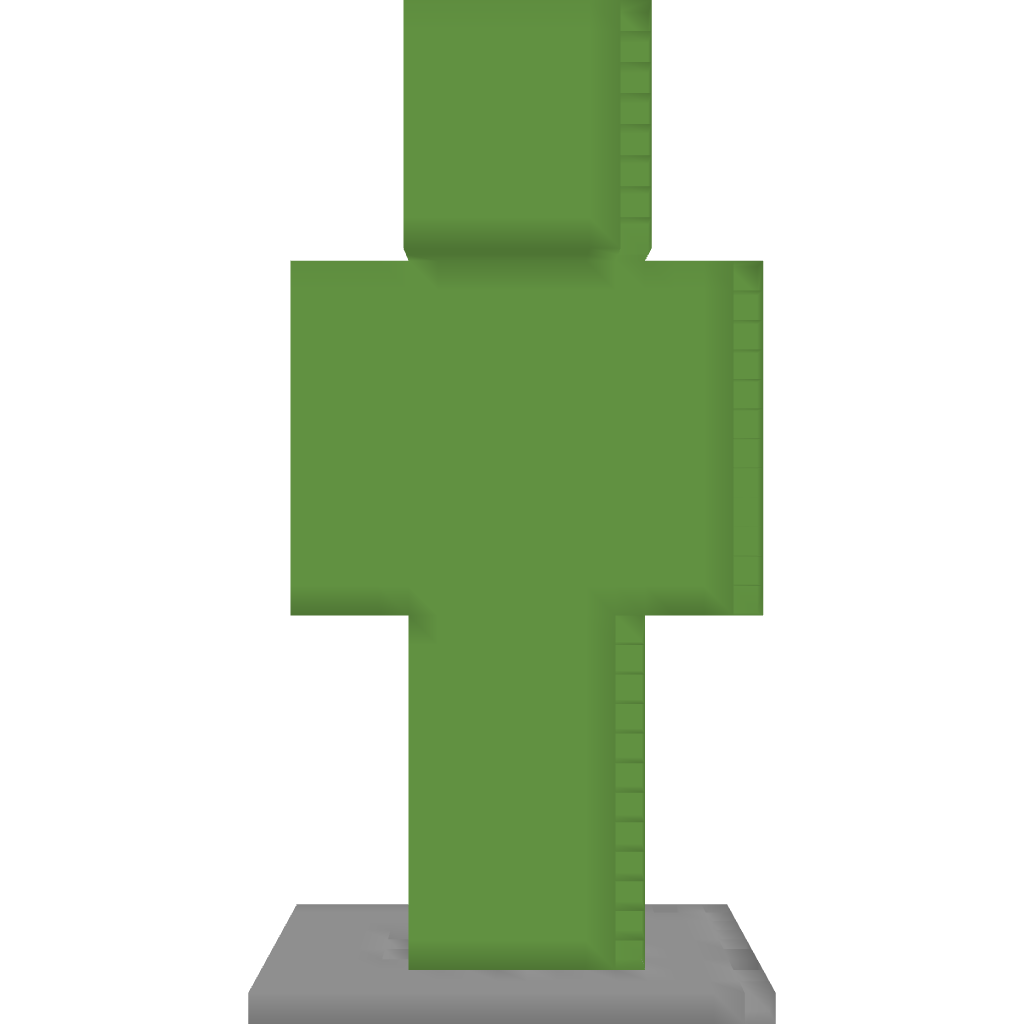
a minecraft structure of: TNTskin